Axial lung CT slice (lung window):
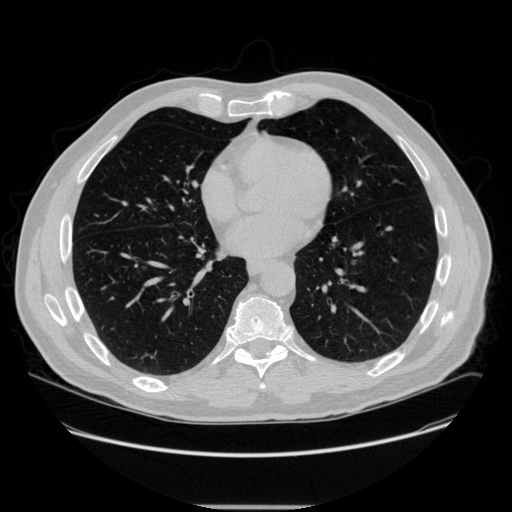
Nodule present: no